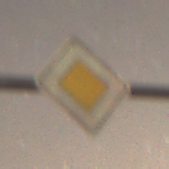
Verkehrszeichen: Vorfahrtsstrasse
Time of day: Night
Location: Outdoor (Suburban)
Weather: Clear
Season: NotSpecified
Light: Artificial